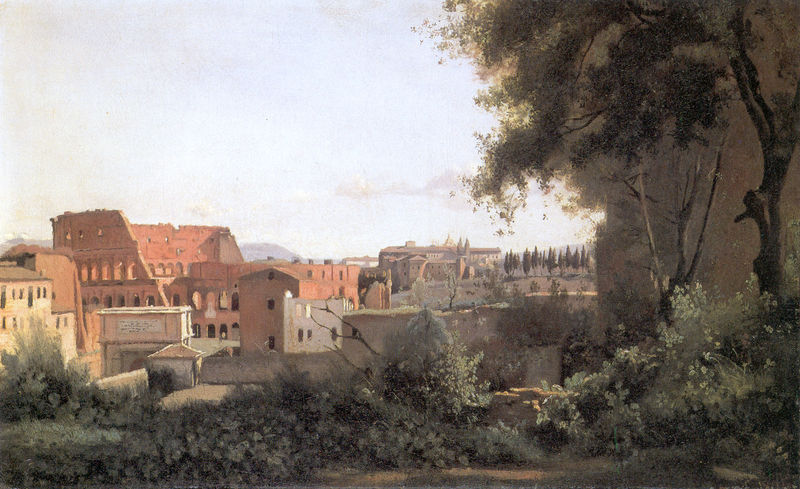
Titel: Blick auf das Kolosseum aus den Farnesischen Gärten, März 1826
Künstler: Jean Baptiste Camille Corot
Standort: Paris
Institution: Musée du Louvre
Schlagwörter: baum, berg, blau, blätter, dunkel, felsen, gemälde, himmel, laub, schatten, weiß, wolken, bäume, gelb, grün, landschaft, ocker, stadt, äste, braun, fenster, grau, hell, licht, orange, schwarz, blick, dach, gebäude, haus, park, rot, schloss, weg, wiese, wolke, beige, wand, architektur, stein, steine, bild, ast, ferne, häuser, hügel, morgen, natur, pappel, pappeln, stamm, strauch, zweige, busch, büsche, gebüsch, kirche, sonne, sträucher, corot, land, blatt, pflanzen, theater, wald, anhöhe, rund, turm, garten, zypressen, terrasse, ruhig, sommer, ansicht, bogen, fassaden, italien, ort, süden, lehm, berge, fels, sonnenlicht, dorf, dächer, giebel, mauer, backstein, hügellandschaft, tannen, still, abendrot, tor, arena, waldrand, stadtansicht, bögen, ruine, antike, burg, gemalt, türme, zweig, festung, wälder, stich, koloriert, ruinen, arkaden, rom, gemäuer, stadttor, kaputt, mauern, antik, rotbraun, dickicht, vue, unkraut, griechenland, pinien, pinie, friesz, kraut, paysage, römisch, forum, forum romanum, siegestor, toskana, triumphbogen, friedlich, archäologie, maximus, amphitheater, circus, koloseum, kolosseum, collosseum, kollosseum, zedern, arbres, mediteran, colosseum, rome, michallon, colloseum, kolloseum, rotz, konstantinsbogen, vedute, colosseo, amphietheater, colisée, collossoe, gron, kolosuem, landschaftsc, mexentiubasilika, müdigkei, spmmer, theter, vue de rome, végétaux, amphie, huaser, aäuser